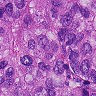
Metastatic tissue present: yes